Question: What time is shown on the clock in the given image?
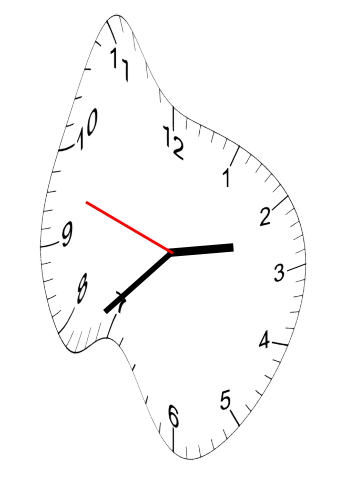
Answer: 02:37:48